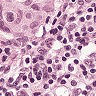
Metastatic tissue present: yes